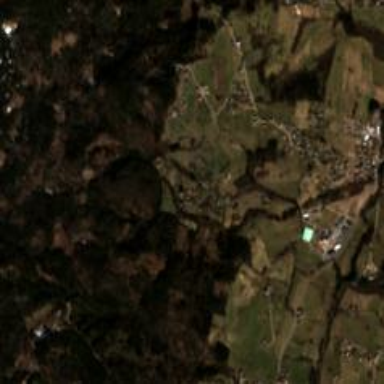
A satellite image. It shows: Small hamlet.